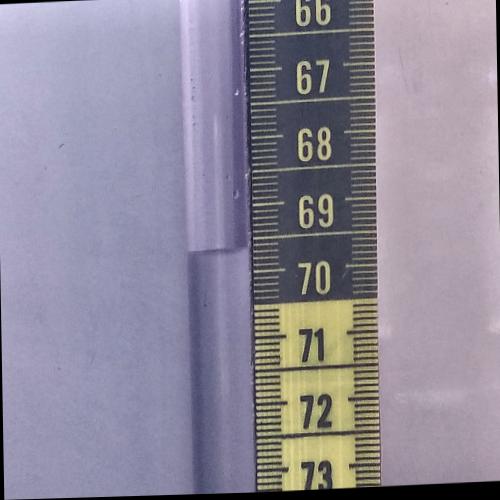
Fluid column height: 69.6 cm